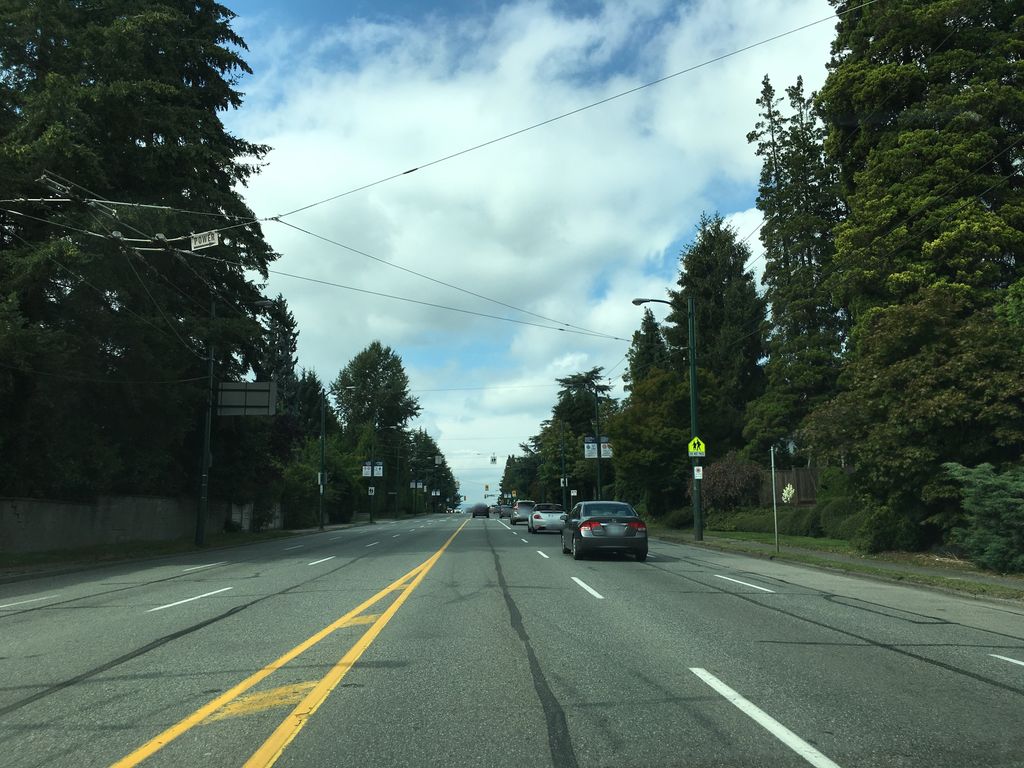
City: vancouver